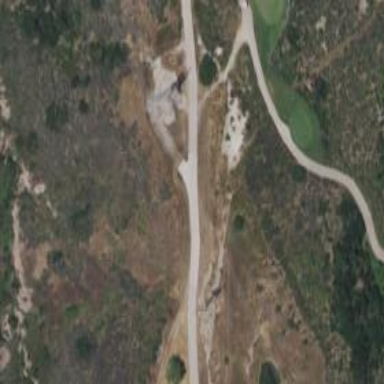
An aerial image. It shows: Service road designated as golf cart path.